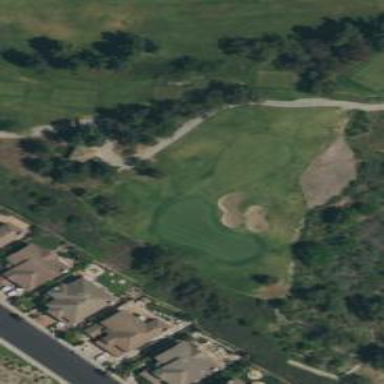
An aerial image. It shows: Golf hole.